Question: I've had trouble understanding joins in sql and came upon this image which I think might help me. The problem is that I don't fully understand it. For example, the join in the top right corner of the image, which colors the full B circle red and but only the overlap from A. The image makes it seem like circle B is the primary focus of the sql statement, but the sql statement itself, by starting with A (select from A, join B), conveys the opposite impression to me, namely that A would be the focus of the sql statement.
Similarly, the image below that only includes data from the B circle, so why is A included at all in the join statement?
Question: Working clockwise from the top right and finishing in the center, can someone provide more information about the representation of each sql image, explaining
a) why a join would be necessary in each case (for example, especially in situations where no data's taken from A or B i.e. where only A or B but not both is colored)
b) and any other detail that would clarify why the image is a good representation of the sql

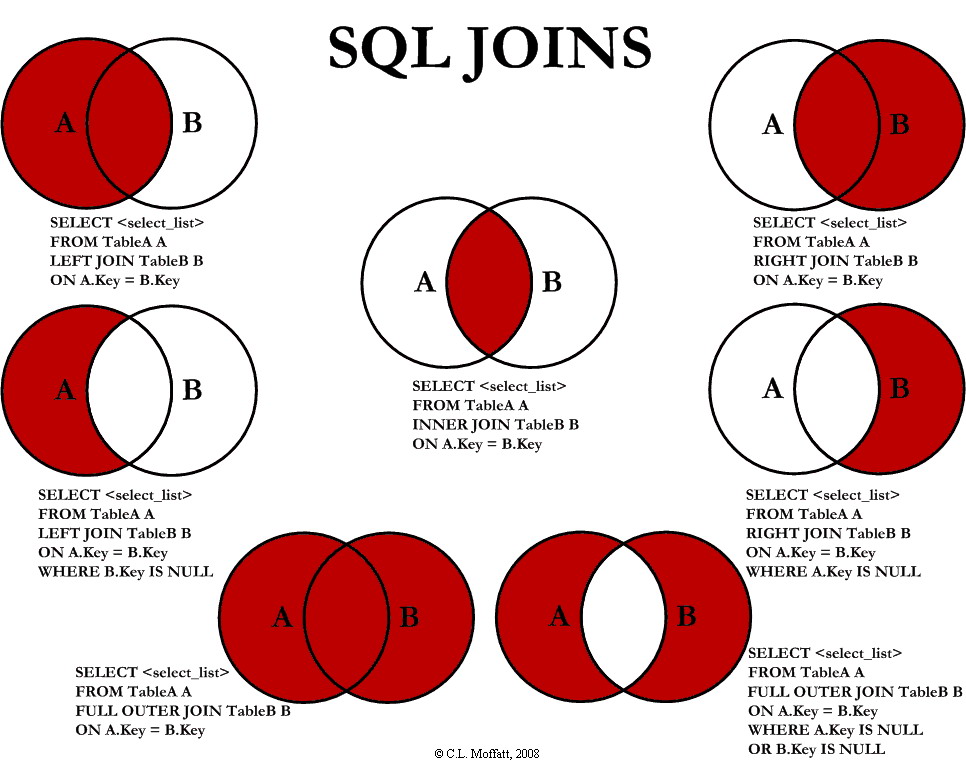
Answer: I think your main underlying confusion is that when (for example) only 'A' is highlighted in red, you're taking that to mean "the query only returns data 'A'", but in fact it means "the query only returns data 'A'". The query might still contain data from B. (For cases where 'B' does have a record, the query will substitute 'NULL'.)
> Similarly, the image below that only includes data from the B circle, so why is A included at all in the join statement?
If you mean -- the image where 'A' is entirely in white, and there's a red crescent-shape for the part of 'B' that doesn't overlap with 'A', then: the reason that 'A' appears in the query is, 'A' is how it finds the records in 'B' that need to be excluded. (If 'A' didn't appear in the query, then Venn diagram wouldn't have 'A', it would only show 'B', and there'd be no way to distinguish the desired records from the unwanted ones.)
> The image makes it seem like circle B is the primary focus of the sql statement, but the sql statement itself, by starting with A (select from A, join B), conveys the opposite impression to me, namely that A would be the focus of the sql statement.
Quite right. For this reason, 'RIGHT JOIN's are relatively uncommon; although a query that uses a 'LEFT JOIN' can nearly always be re-ordered to use a 'RIGHT JOIN' instead (and vice versa), usually people will write their queries with 'LEFT JOIN' and not with 'RIGHT JOIN'.